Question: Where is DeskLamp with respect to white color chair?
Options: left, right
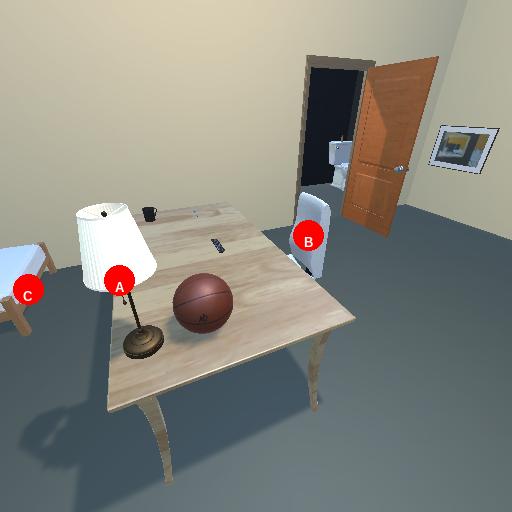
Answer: left